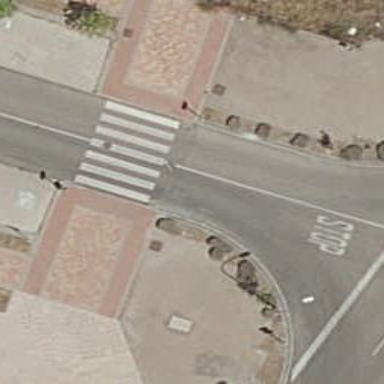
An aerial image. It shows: Uncontrolled crossing on the road.